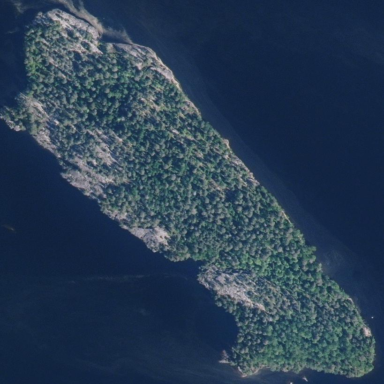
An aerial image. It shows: Island with woodland that serves as nature reserve.